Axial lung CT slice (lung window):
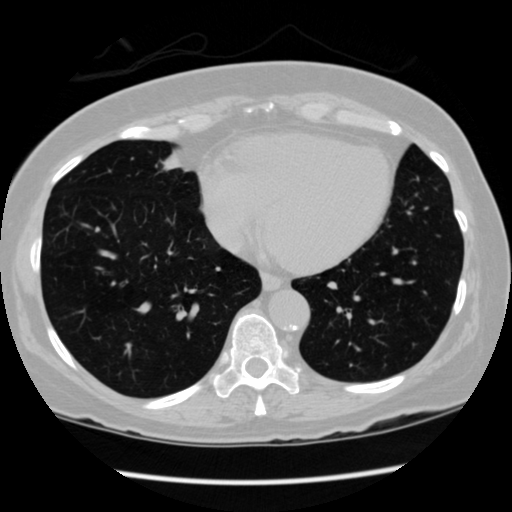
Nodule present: no